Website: lowes
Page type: review-order
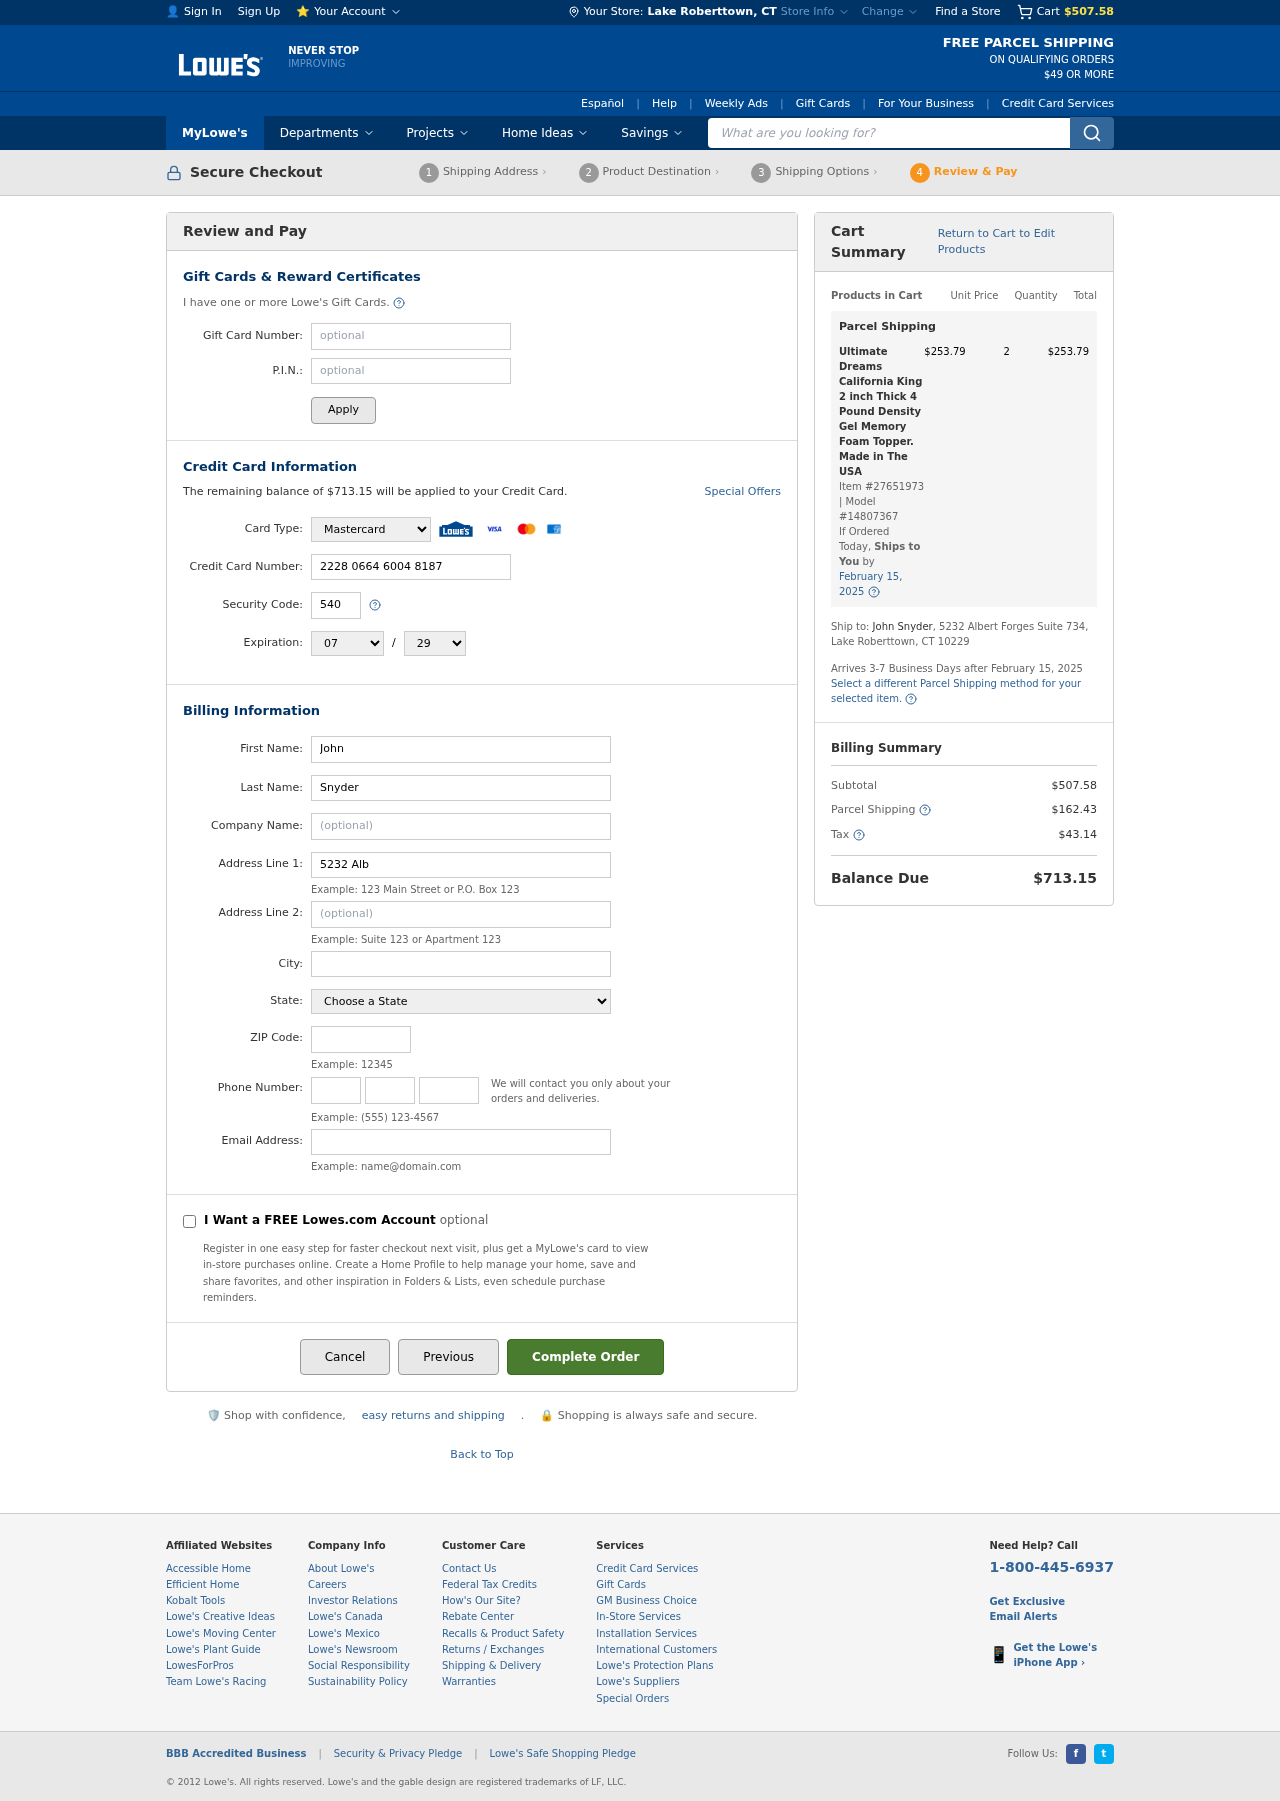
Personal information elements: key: PII_CARD_CVV
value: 540
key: PII_CARD_EXPIRY_MONTH
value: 07
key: PII_CARD_EXPIRY_YEAR
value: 29
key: PII_CARD_NUMBER
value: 2228 0664 6004 8187
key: PII_CARD_TYPE
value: Mastercard
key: PII_CITY
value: Lake Roberttown
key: PII_CITY_STATE
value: Lake Roberttown, CT
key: PII_EMAIL
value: jsnyder@gmail.com
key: PII_FIRSTNAME
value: John
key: PII_LASTNAME
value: Snyder
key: PII_PHONE_AREA
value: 668
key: PII_PHONE_PREFIX
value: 208
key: PII_PHONE_SUFFIX
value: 6435
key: PII_POSTCODE
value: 10229
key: PII_STATE
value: Connecticut
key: PII_STREET
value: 5232 Albert Forges Suite 734
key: PII_STREET2
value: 5232 Albert Forges Suite 734
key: PII_FULLNAME2
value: John Snyder
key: PII_STATE_ABBR
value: CT
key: PII_POSTCODE_FULL
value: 10229
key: PII_CITY_STATE_ZIP
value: Lake Roberttown, CT 10229
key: PII_POSTCODE_NUMERIC
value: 10229
Product elements: key: PRODUCT1_NAME
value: Ultimate Dreams California King 2 inch Thick 4 Pound Density Gel Memory Foam Topper. Made in The USA
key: PRODUCT1_PRICE
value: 253.79
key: PRODUCT1_QUANTITY
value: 2
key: PRODUCT1_ITEM_NUMBER
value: Item #27651973
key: PRODUCT1_MODEL_NUMBER
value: Model #14807367
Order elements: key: ORDER_SUBTOTAL
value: $507.58
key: ORDER_BALANCE_DUE
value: $713.15
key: ORDER_SHIPPING_DATE
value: February 15, 2025
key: ORDER_ITEM_TOTAL
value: $253.79
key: ORDER_SHIPPING_DATE2
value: February 15, 2025
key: ORDER_SHIPPING_COST
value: $162.43
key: ORDER_TAX
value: $43.14
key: ORDER_TOTAL
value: $713.15
Search elements: key: HEADER_SEARCH
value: What are you looking for?